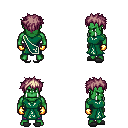
a pixel art fantasy rpg character, male body template, orc, green skin, sash dress, magenta pants, white blonde bedhead hairstyle, gold gloves, gray slippers, four views (front, back, left, right), 2x2 character sprite sheet, small pixel art, hard edges, no anti-aliasing